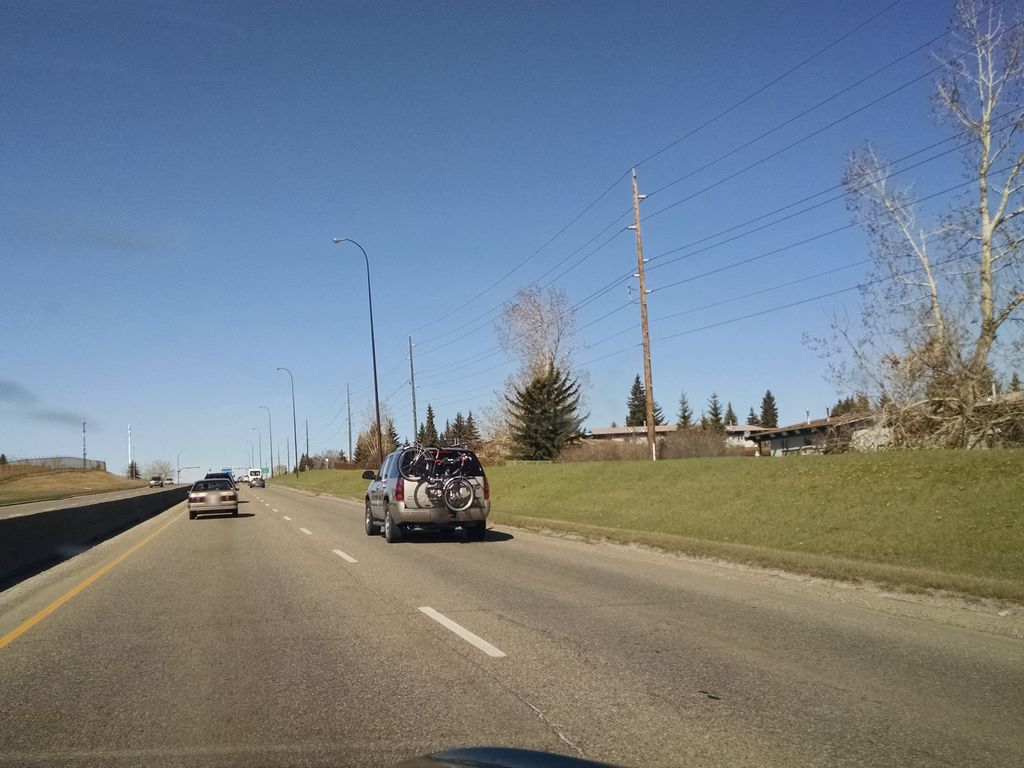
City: calgary